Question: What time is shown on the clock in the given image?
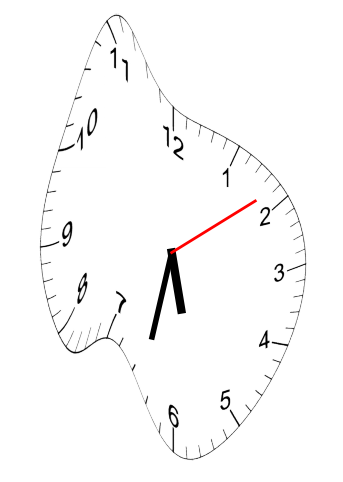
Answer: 05:32:09